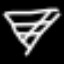
Label: diamond